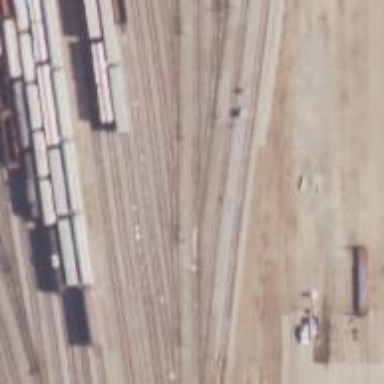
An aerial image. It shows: Railway yard in service.